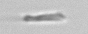
Label: fiber